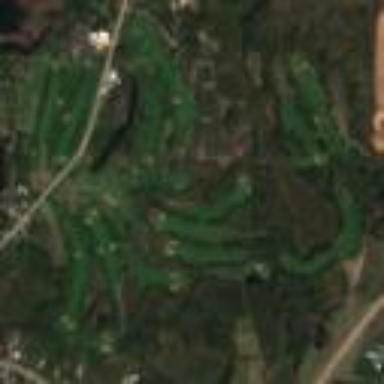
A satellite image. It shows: Golf course surrounded by greenery.